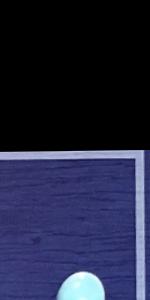
Label: Empty